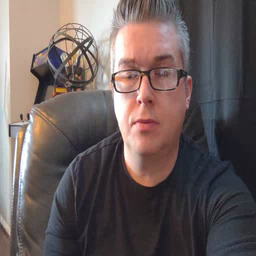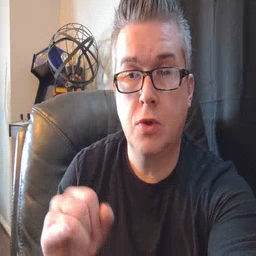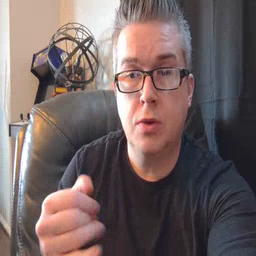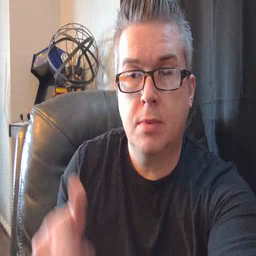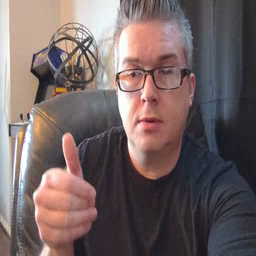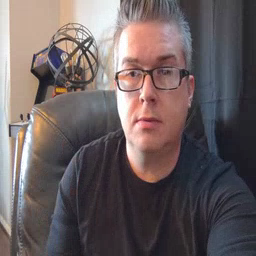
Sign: jeans